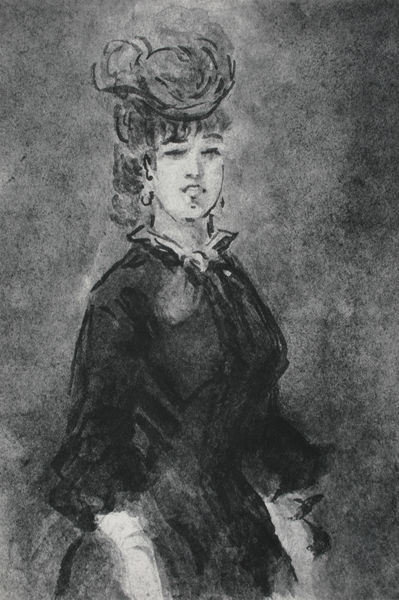
Titel: Femme aux gants blancs, Frau mit weißen Handschuhen
Künstler: Constantin Guys
Standort: Lausanne
Institution: Privatsammlung
Schlagwörter: haut, weiß, elegant, frau, frisur, grau, hut, kleid, kreide, mund, nase, ohr, pastell, schmuck, schwarz, zeichnung, dame, haube, mode, rock, schleife, jung, arm, augen, bluse, gesicht, kragen, ärmel, bildnis, portrait, porträt, schlank, haare, adel, ohrringe, lippen, locken, madame, taille, studie, farbe, rüschen, knie, kokett, lachen, tusche, kohle, portait, stift, tinte, korsett, lady, trist, hochgeschlossen, portarät